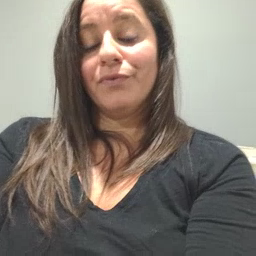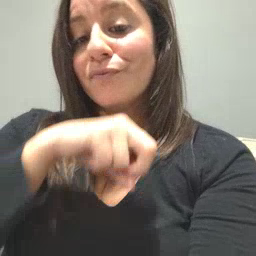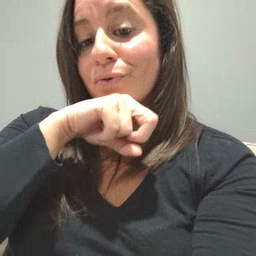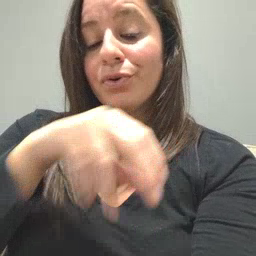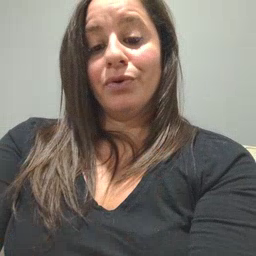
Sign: frog